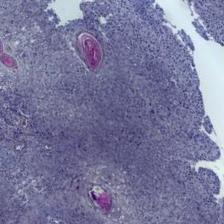
Diagnosis: OSCC